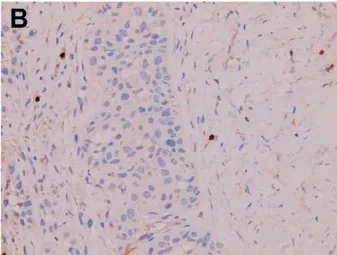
Negative immunohistochemical staining for. TNFalpha, and . Metastatic squamous cell carcinoma over peritoneum.
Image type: pathology (immunostaining)